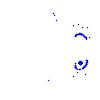
Particle: electron